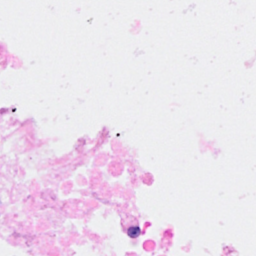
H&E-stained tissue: Breast